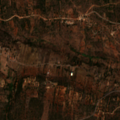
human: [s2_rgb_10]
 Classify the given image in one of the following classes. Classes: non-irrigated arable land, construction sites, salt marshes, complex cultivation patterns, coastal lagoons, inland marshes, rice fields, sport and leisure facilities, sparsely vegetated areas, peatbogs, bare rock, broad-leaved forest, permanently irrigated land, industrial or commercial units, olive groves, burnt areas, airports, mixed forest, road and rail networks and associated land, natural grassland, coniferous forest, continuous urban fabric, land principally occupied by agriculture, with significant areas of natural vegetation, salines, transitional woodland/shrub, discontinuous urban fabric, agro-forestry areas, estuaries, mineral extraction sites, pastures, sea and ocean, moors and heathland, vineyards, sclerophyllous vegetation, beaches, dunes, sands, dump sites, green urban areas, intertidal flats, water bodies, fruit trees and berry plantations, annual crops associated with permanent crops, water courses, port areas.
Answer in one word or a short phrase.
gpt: annual crops associated with permanent crops, sclerophyllous vegetation